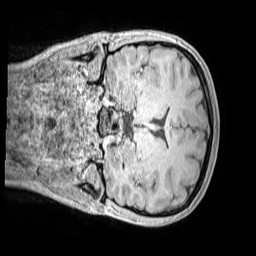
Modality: MP2RAGE
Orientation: coronal
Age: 12
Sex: female
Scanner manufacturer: siemens
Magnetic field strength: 3 T
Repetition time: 4 s
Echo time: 0.00299 s